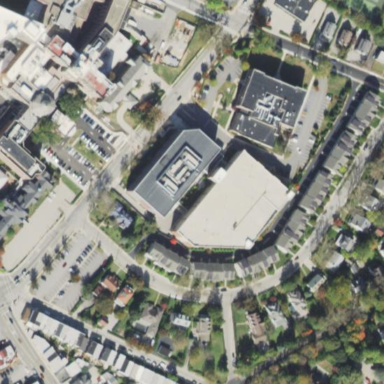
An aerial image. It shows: Multi-storey parking building.